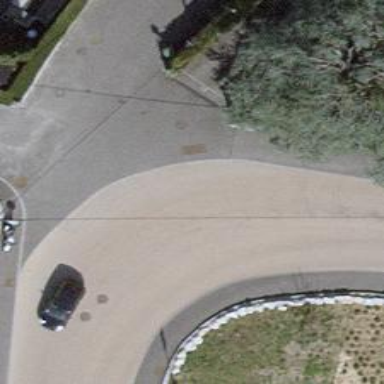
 featuring traffic calming measure of table. Both sides of the road have sidewalks."